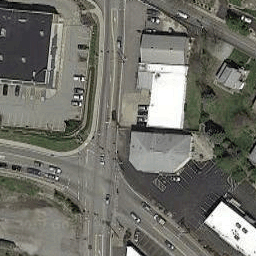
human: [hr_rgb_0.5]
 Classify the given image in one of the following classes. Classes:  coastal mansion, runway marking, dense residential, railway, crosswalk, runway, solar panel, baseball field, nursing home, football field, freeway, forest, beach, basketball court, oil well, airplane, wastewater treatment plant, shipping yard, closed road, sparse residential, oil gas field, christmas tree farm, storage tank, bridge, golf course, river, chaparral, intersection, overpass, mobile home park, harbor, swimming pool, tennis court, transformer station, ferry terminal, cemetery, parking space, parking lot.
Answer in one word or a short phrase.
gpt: intersection